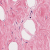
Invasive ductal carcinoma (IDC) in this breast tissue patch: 0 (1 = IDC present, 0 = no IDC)